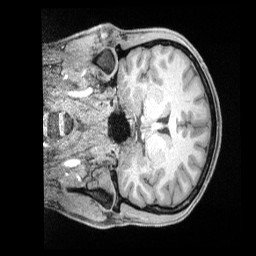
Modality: T1w
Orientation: coronal
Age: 34
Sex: male
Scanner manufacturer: siemens
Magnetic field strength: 3 T
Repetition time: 2 s
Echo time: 0.00211 s